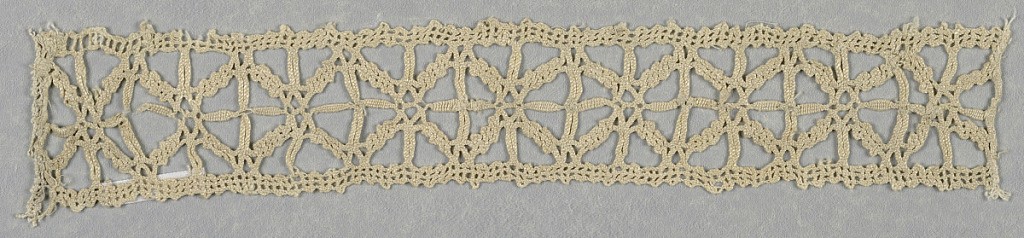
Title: Band
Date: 16th–17th century
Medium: linen Technique: bobbin lace, continuous braid-like
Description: Fragment of a geometric band made of a series of diamonds intersected with cross shapes.